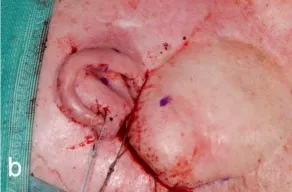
B: Intraoperative view of surgical access route. Blue dots marking the intended implant positions.
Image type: medical_photograph (other_medical_photograph)